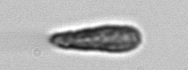
Label: Pseudochattonella_farcimen